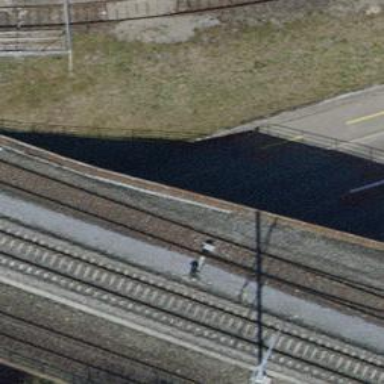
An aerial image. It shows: Single-track railway bridge leading to rail yard.